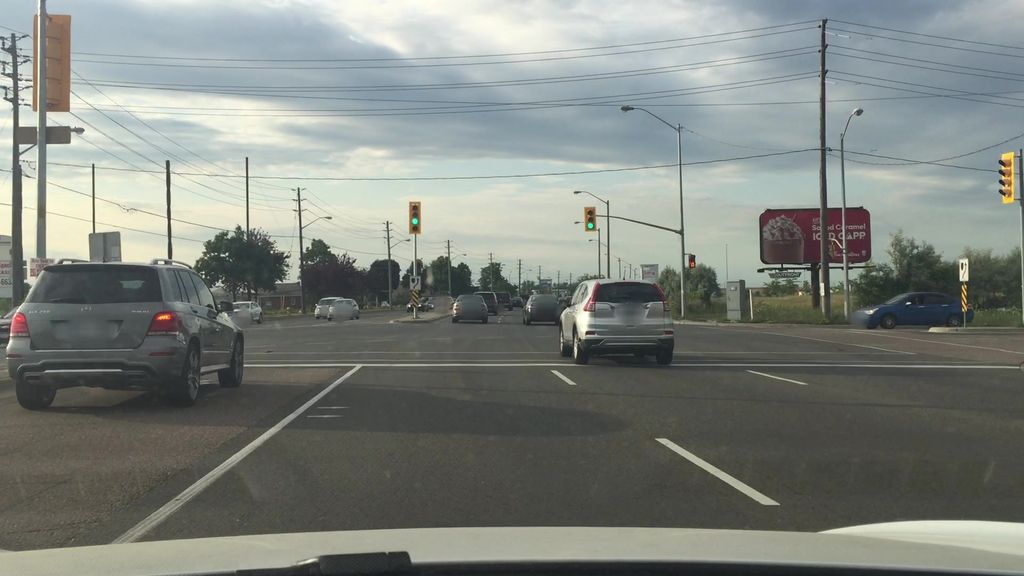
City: toronto